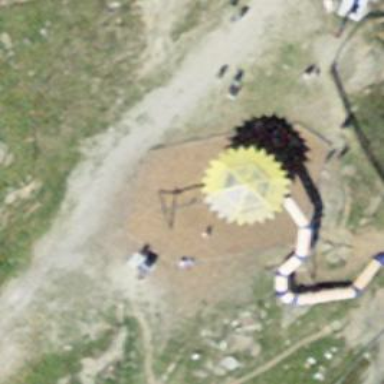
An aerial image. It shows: Playground structure.